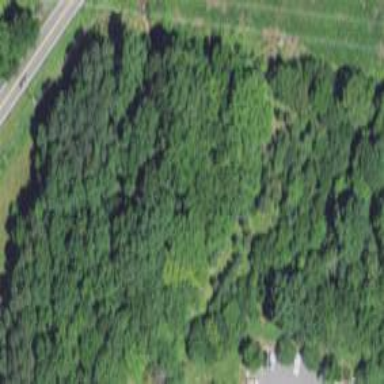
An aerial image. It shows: Mixed woodland with variety of leaf types and cycles.